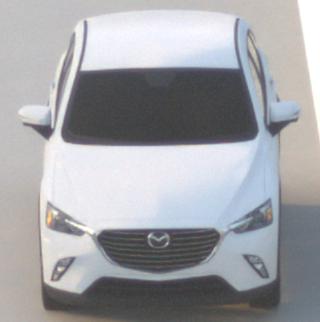
Make: Mazda
Model: CX-3 SKYACTIV-G 120
Detailed model: CX-3 (DK)
Model produced from: 2015/06
Model produced until: 2018/06
Doors: 5
Color: white
Road condition: dry road
Daytime: sunrise or sunset
Contrast: low contrast